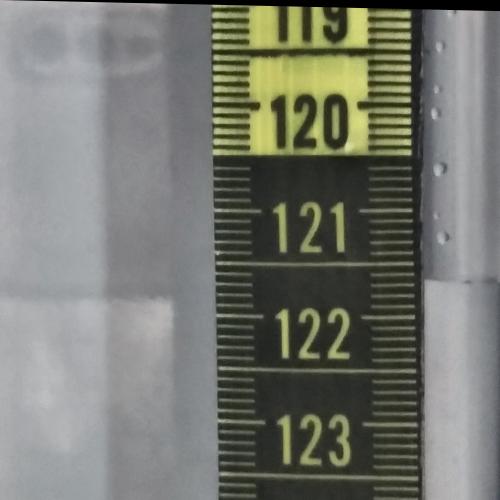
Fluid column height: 121.7 cm